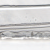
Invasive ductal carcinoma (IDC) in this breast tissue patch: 0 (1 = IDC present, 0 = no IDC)